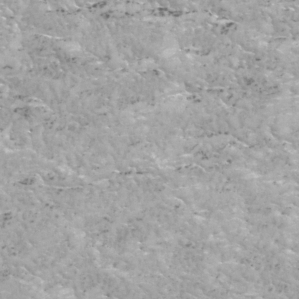
Label: frost